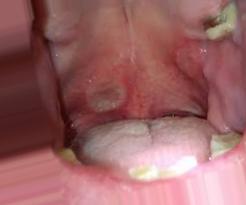
Condition: Mouth Ulcer